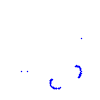
Particle: kaon